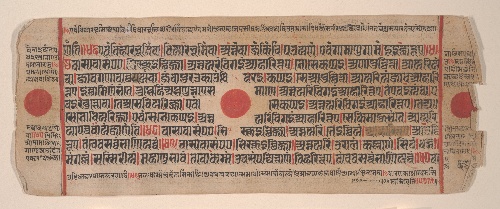
Artist: Bhadrabahu
Artist bio: Indian, died ca. 356 BCE
Date: 15th century
Object type: Folio
Classification: Paintings
Medium: Ink, opaque watercolor, and gold on paper
Culture: India (Gujarat)
Dimensions: (Average size .1–.71): 4 1/2 x 11 3/8 in. (11.4 x 28.9 cm)
Department: Asian Art
Credit line: Bequest of Cora Timken Burnett, 1956
Accession year: 1957
Repository: Metropolitan Museum of Art, New York, NY